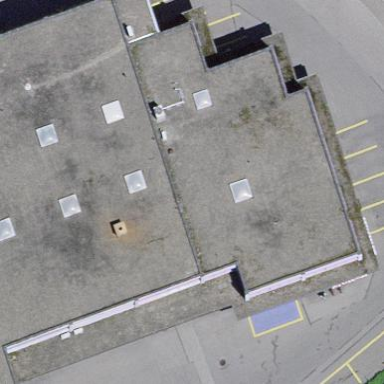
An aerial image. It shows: View of roof of building.